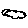
Label: cloud